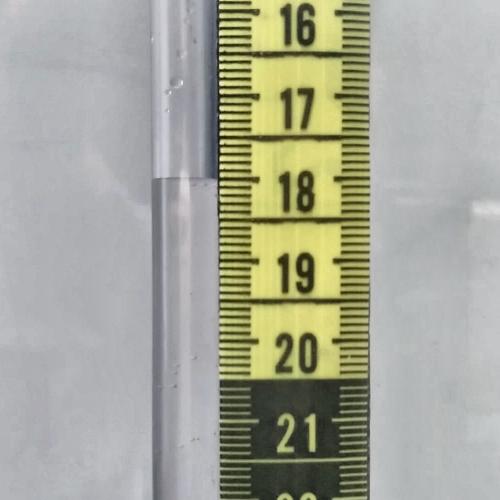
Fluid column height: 18.0 cm